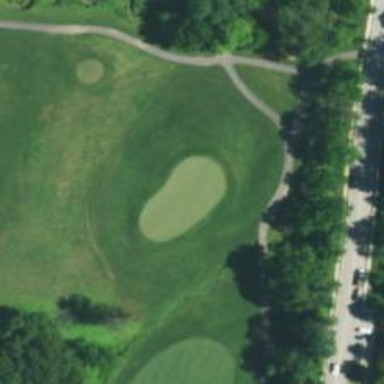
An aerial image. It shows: View of golf hole.